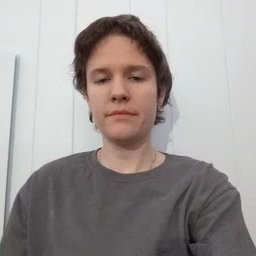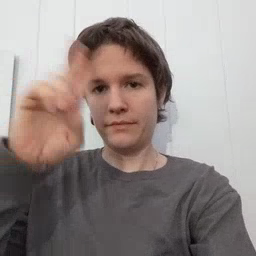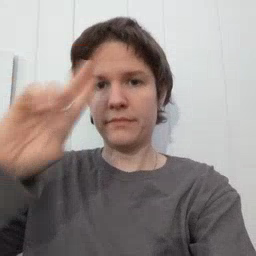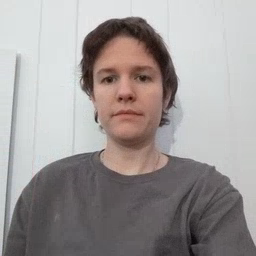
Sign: uncle